Question: Detect the diagonal length of the red line, where the side length of each grid square is 0.5. The result should be rounded to one decimal place.
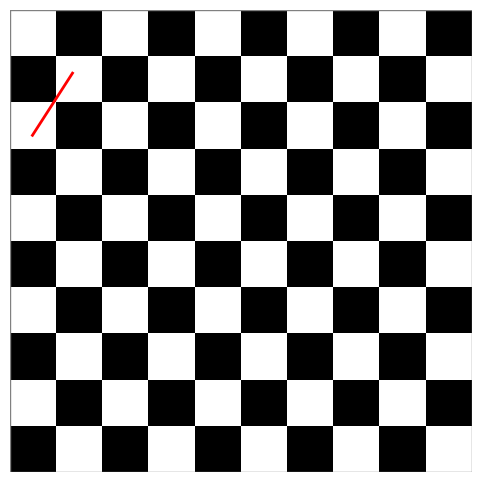
Answer: 0.8